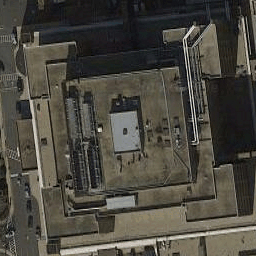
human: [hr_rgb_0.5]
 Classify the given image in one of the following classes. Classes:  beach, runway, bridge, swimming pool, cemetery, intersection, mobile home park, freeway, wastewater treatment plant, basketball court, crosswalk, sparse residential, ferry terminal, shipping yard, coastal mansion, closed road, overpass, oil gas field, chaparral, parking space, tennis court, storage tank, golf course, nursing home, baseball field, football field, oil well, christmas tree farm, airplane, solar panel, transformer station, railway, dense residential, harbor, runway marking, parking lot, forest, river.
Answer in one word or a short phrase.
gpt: nursing home